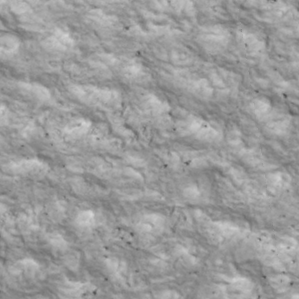
Label: non_frost